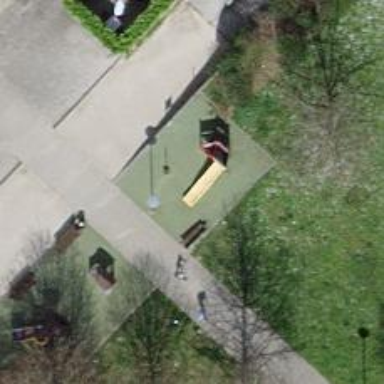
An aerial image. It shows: Playground area for leisure land.